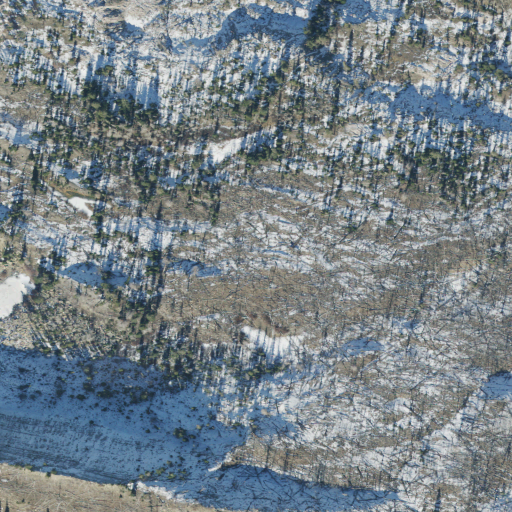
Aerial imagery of slope(s) in Utah named The White Slides containing shrub, evergreen forest, mixed forest, and grassland